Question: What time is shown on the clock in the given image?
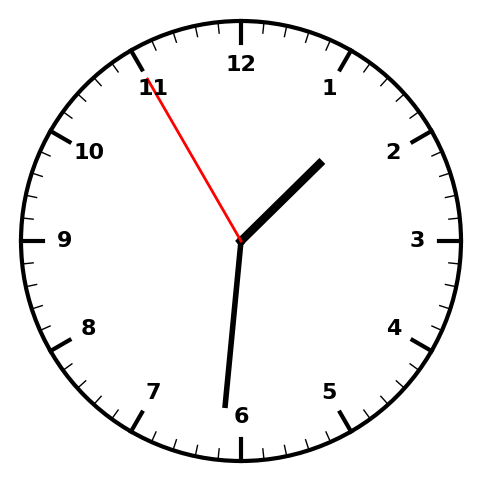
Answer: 01:30:55